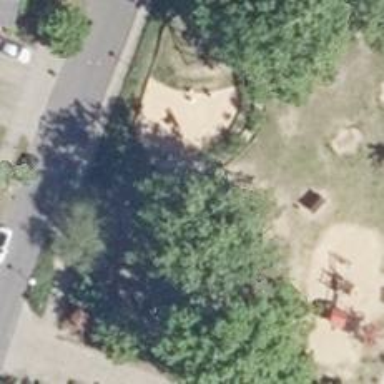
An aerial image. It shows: Playground featuring slide.